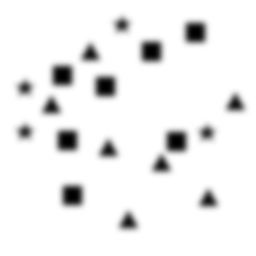
Squares: 7
Triangles: 7
Stars: 4
Total shapes: 18